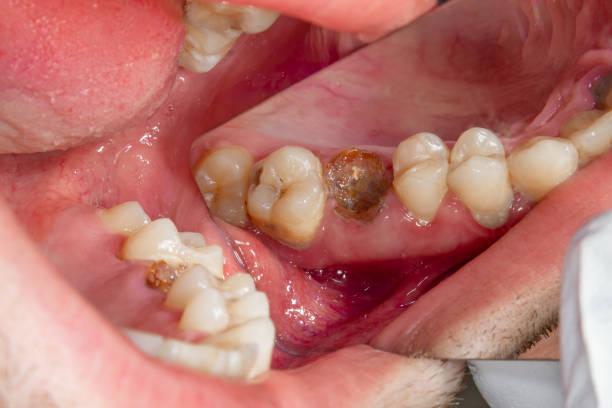
Condition: Gingivitis